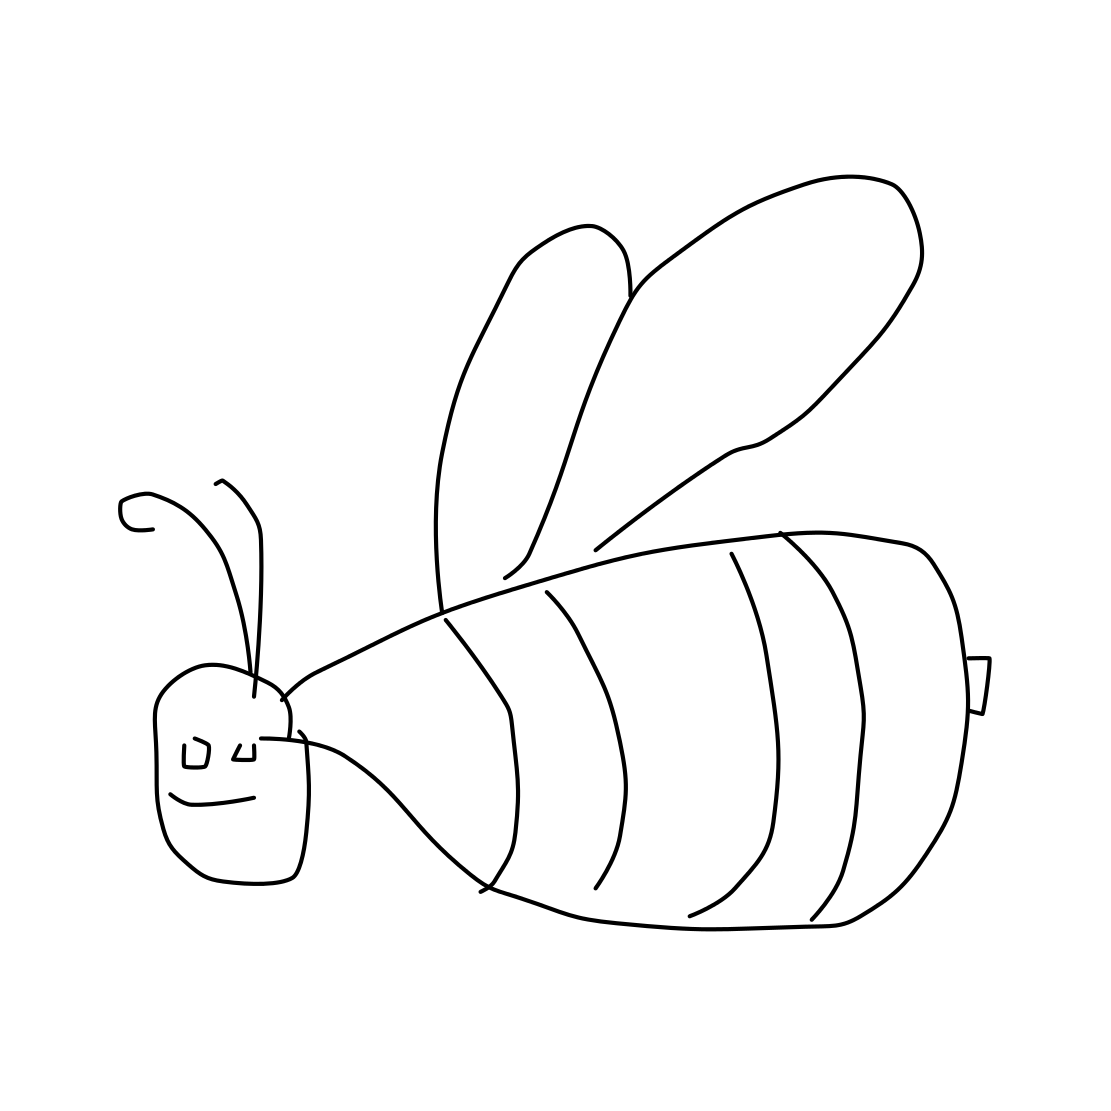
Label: bee